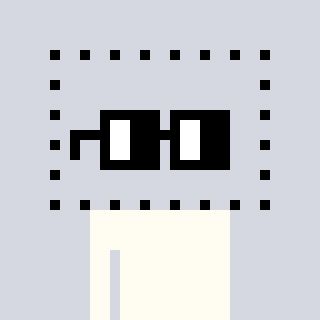
a pixel art character with square black glasses, a void-shaped head and a redpinkish-colored body on a cool background